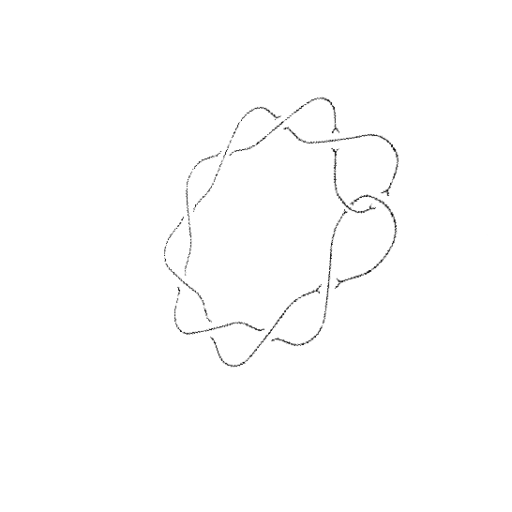
Crossing number: 10